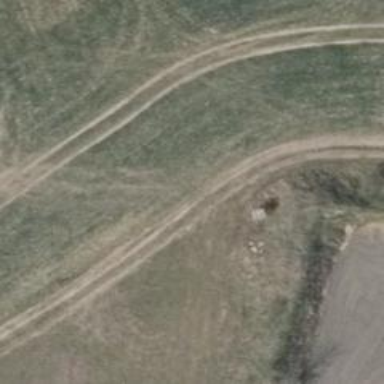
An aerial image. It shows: Track with grade3 tracktype.